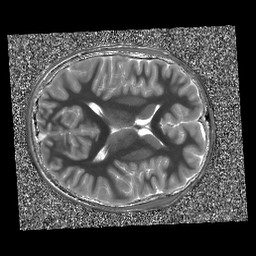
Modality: T1map
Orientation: axial
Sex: male
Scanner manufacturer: siemens
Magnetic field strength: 3 T
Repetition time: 5 s
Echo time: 0.00355 s